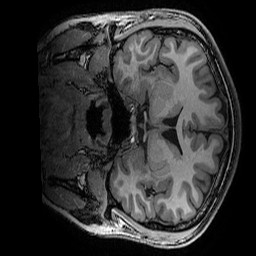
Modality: T1w
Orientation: coronal
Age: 18
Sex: female
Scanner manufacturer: ge
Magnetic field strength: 3 T
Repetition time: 0.007 s
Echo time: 0.00342 s